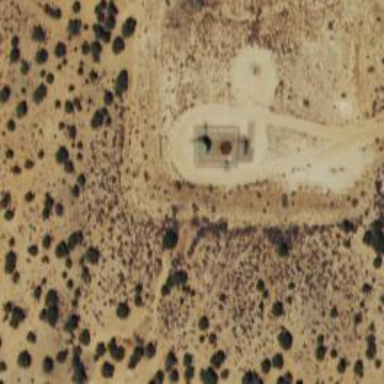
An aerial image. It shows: Storage tank with man-made structure.